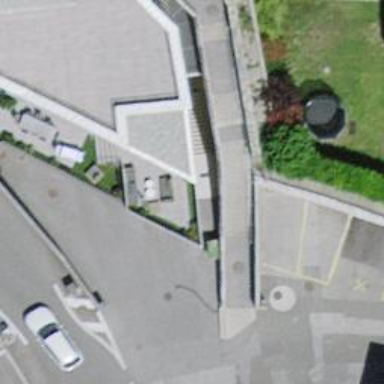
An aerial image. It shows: Set of concrete steps.